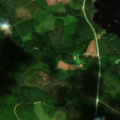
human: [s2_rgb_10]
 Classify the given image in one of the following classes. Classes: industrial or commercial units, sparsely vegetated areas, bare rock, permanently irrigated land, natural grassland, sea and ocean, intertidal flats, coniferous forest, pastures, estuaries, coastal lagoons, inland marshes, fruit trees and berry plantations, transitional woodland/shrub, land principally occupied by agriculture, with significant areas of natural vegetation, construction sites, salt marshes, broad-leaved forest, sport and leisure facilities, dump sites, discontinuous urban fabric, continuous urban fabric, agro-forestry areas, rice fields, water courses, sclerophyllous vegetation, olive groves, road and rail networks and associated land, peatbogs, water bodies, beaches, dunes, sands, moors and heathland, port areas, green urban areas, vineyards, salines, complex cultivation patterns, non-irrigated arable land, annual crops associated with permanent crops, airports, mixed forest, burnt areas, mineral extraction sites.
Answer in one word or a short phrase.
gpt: coniferous forest, mixed forest, water bodies